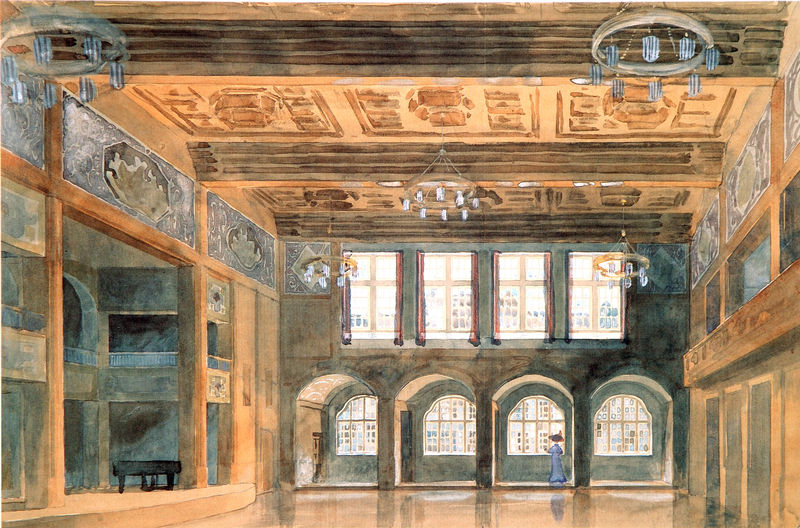
Titel: Festsaal im Cornelianum in Worms
Künstler: Theodor Fischer
Standort: München
Institution: Architektursammlung der Technischen Universität
Schlagwörter: blau, flügel, gemälde, schatten, weiß, aquarell, gelb, grün, impressionismus, ocker, braun, bunt, fenster, frau, grau, hell, holz, hut, kleid, lampe, lampen, licht, orange, pfeiler, raum, rücken, schwarz, stützen, säule, säulen, tür, türkis, zeichnung, zimmer, ausblick, dame, gebäude, rot, schirm, schloss, beige, wand, architektur, barock, mensch, innenraum, vorhang, spiegelung, gehen, kirche, sonne, boden, figur, gold, interieur, decke, blatt, bühne, konzert, oper, theater, hellblau, aussicht, balkon, ansicht, bogen, perspektive, türen, parkett, studie, tanzsaal, farbe, empore, loge, opernhaus, rang, saal, jugendstil, vorhänge, glanz, klavier, klavir, piano, kerze, kronleuchter, leuchter, lüster, stuck, balken, geländer, innenansicht, stufe, podest, ring, tor, balkone, galerie, halle, logen, ränge, pfosten, foto, bögen, wände, fussboden, eingang, eingänge, nische, tusche, burg, fensterkreuz, kreuz, holzdecke, mosaik, entwurf, kunst, rathaus, arkaden, tribühne, fries, wandbilder, rundbögen, fresken, sonnenschein, historismus, holzvertäfelung, gabäude, kassetten, kassettendecke, fresko, wien, butzenscheiben, classicisme, freskos, geschnitzt, schnitzereien, kandelaber, holzbalken, kassette, nischen, tonnengewölbe, vorraum, kassettierung, konzertsaal, emporen, foyer, dreiteilung, festsaal, augsburg, podium, ausstattung, ballsaal, luster, chateau, ratheus, adme, arcades, architekturzeichung, buntgls, cdsaa, flügelö, frescen, innenausstattung, jahhundertwende, kastendecke, masstabsfigur, mehrzwecksaal, perspektivische darstellung, piabo, relieffs, theatersaal, vhgjdw, gefache, musiksaal, holl, deckenvertäfelung, dame am fenster, musiksaaö, kleic, holz#, etagne, altarkonzertsaal